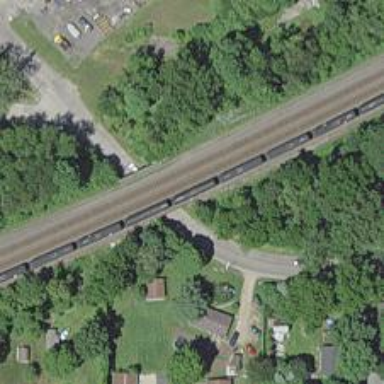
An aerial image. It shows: Bridge over railway siding.